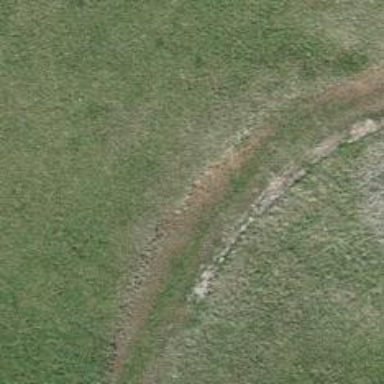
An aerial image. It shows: Track with grade 3 surface.